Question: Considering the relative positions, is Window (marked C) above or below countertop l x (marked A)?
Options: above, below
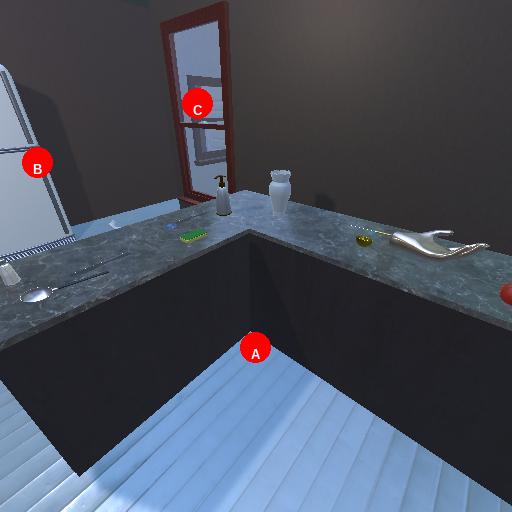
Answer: above